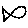
Label: fish